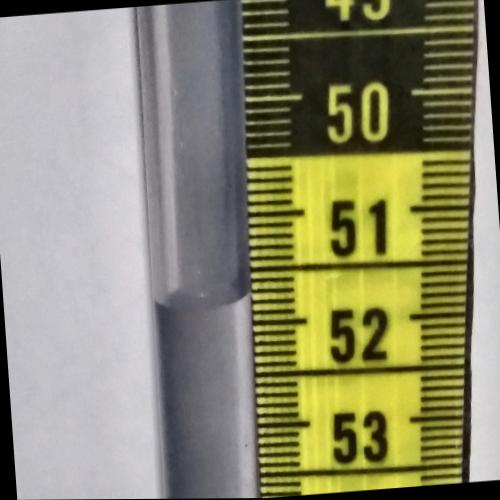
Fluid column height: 51.8 cm